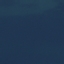
Land use / land cover class: SeaLake